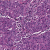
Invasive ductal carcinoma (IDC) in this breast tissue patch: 1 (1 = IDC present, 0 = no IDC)